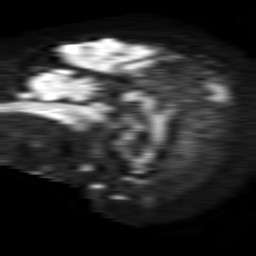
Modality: TRACE
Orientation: sagittal
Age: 82
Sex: female
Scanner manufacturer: philips
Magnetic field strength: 1.5 T
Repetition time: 4.6 s
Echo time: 0.08528 s